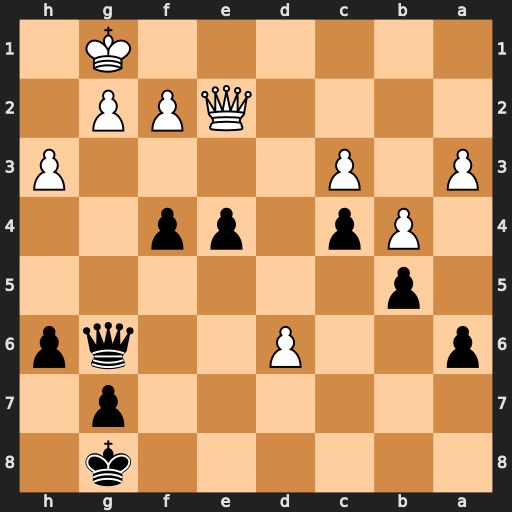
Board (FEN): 6k1/6p1/p2P2qp/1p6/1Pp1pp2/P1P4P/4QPP1/6K1
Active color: b
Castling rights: -
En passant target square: -
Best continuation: f3 Qf1 Qxd6